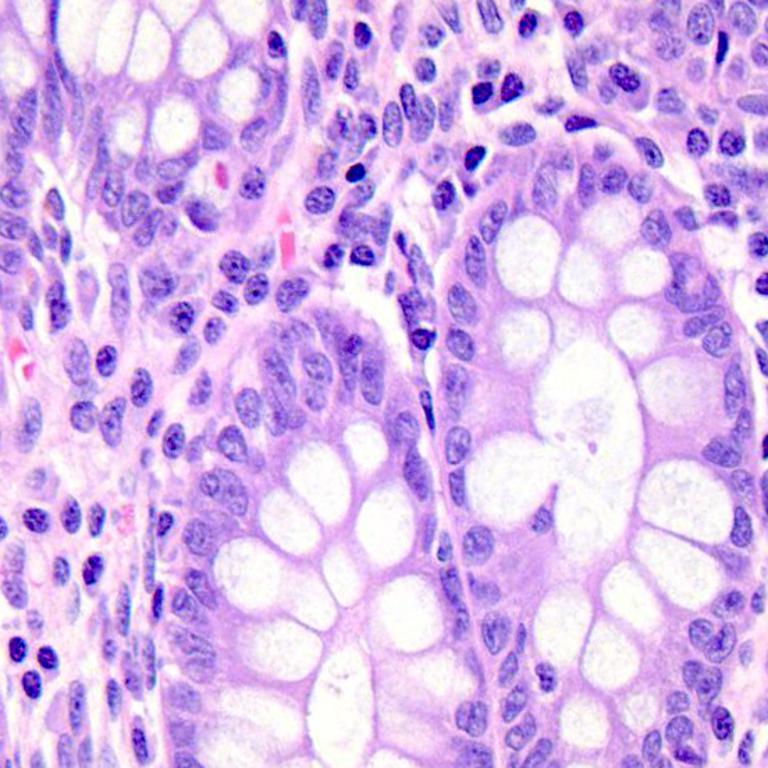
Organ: colon
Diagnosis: benign